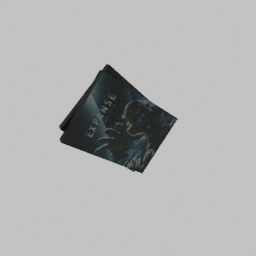
Label: decoration